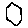
Label: hexagon